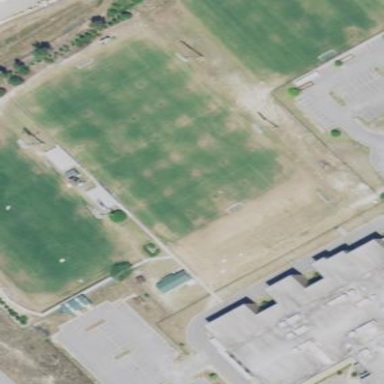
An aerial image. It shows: Grass pitch used for soccer.